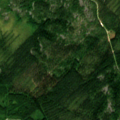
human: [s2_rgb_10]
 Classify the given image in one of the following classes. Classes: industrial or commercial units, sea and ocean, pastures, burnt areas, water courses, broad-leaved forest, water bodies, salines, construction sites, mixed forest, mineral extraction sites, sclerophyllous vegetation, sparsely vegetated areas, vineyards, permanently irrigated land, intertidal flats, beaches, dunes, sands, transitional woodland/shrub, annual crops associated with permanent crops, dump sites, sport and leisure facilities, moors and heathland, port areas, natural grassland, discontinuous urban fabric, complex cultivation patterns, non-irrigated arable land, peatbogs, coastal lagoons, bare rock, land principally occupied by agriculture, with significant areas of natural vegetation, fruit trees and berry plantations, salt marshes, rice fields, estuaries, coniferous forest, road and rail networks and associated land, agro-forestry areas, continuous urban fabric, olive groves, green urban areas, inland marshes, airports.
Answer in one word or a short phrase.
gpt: broad-leaved forest, coniferous forest, mixed forest, transitional woodland/shrub